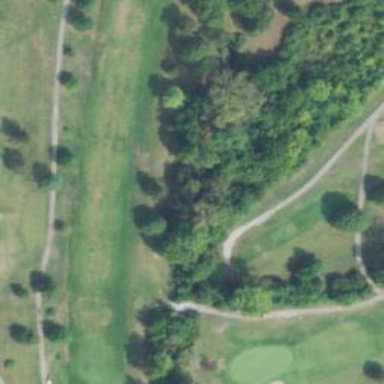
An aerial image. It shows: Scenic golf fairway.